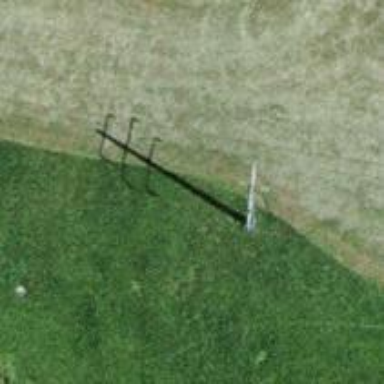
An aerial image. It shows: Power line in the image.